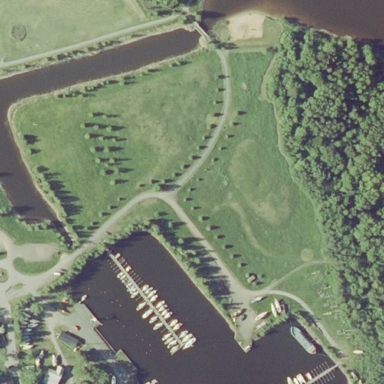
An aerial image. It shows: Park.